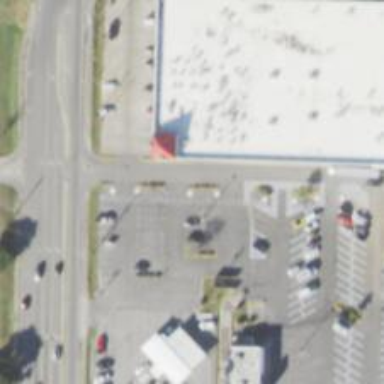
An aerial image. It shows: Parking space is available.